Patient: sex M, age 67
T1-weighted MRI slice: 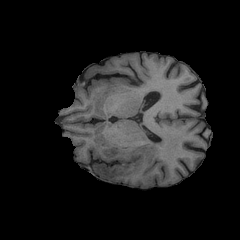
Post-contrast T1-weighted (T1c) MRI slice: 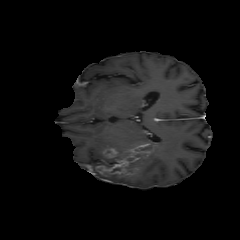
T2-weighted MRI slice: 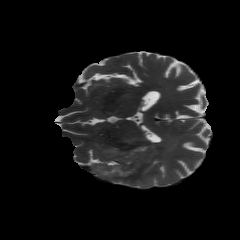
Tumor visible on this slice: yes
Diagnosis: Glioblastoma, IDH-wildtype
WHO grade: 4